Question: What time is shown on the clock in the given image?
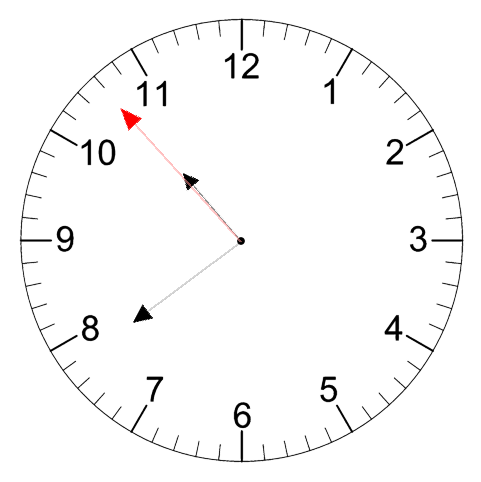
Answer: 10:38:53